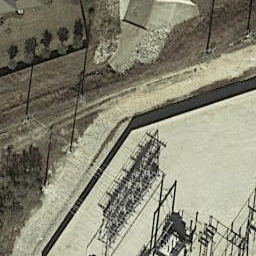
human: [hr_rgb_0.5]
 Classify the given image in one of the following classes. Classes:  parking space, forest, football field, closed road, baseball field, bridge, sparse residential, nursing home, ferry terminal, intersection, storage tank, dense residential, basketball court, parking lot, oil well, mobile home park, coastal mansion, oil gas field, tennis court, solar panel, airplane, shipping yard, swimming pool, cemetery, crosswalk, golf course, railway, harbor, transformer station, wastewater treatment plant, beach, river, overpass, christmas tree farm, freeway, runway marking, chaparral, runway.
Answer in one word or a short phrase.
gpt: transformer station